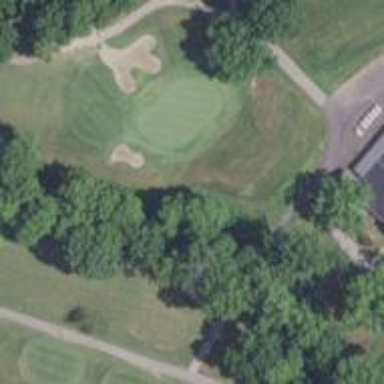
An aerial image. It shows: Rough area on grassy golf course.